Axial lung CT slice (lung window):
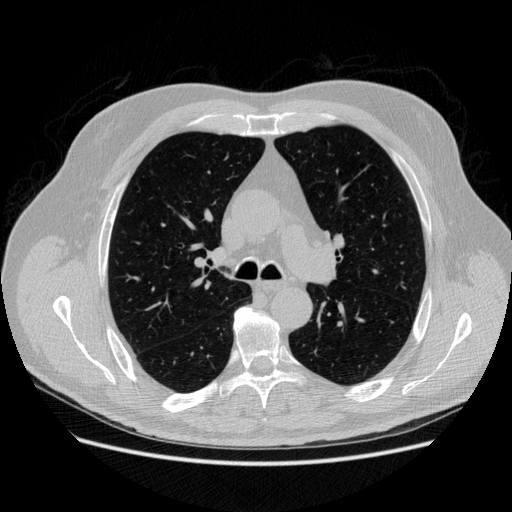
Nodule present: no